Question: I think the problem is in the training data, as you can see below there I put the php code and the rendering to explain.
I'm new to API to Google Maps, this is not my code. Then comes the problem: when to once zoom in on this pointer moves a lot when i zooming! I can not figure out what the conflict of maps displaying. I'd like to use only LatLong to indicate the area but the script is provided to calculate the road .. this is the second hypothesis.
What I tried:
- 'setMapAddress ("<? Php city ();?>, <? Php been ();?>, <? Php zipcode ();?>");'- 'setMapAddress ("");'- 'setMapAddress (" , , ");'
-deleting:
'''
bed: "<?php beds(); ?>",
bath: "<?php baths(); ?>",
size: "<?php echo get_post_meta($post->ID, "_ct_sqft", true); ?> <?php sqftsqm(); ?>",
street: "<?php the_title(); ?>",
city: "<?php city(); ?>",
state: "<?php state(); ?>",
zip: "<?php zipcode(); ?>",
'''
---
Image of issue:

---
<URL>
'''
<script>
function setMapAddress(address) {
var geocoder = new google.maps.Geocoder();
geocoder.geocode( { address : address }, function( results, status ) {
if( status == google.maps.GeocoderStatus.OK ) {
<?php if((get_post_meta(get_the_ID(), "_ct_latlng", true))) { ?>
var location = new google.maps.LatLng(<?php echo get_post_meta(get_the_ID(), "_ct_latlng", true); ?>);
<?php } else { ?>
var location = results[0].geometry.location;
<?php } ?>
var options = {
zoom: 15,
center: location,
mapTypeId: google.maps.MapTypeId.<?php echo strtoupper($ct_options['ct_contact_map_type']); ?>,
streetViewControl: true
};
var mymap = new google.maps.Map( document.getElementById( 'map' ), options );
var marker = new MarkerWithLabel({
map: mymap,
draggable: false,
flat: true,
labelContent: '',
labelAnchor: new google.maps.Point(22, 0),
labelClass: "label", // the CSS class for the label
labelStyle: {opacity: 1},
icon: '<?php echo get_template_directory_uri(); ?>/images/blank.png',
<?php if((get_post_meta(get_the_ID(), "_ct_latlng", true))) { ?>
position: new google.maps.LatLng(<?php echo get_post_meta(get_the_ID(), "_ct_latlng", true); ?>)
<?php } else { ?>
position: results[0].geometry.location
<?php } ?>
});
}
});
}
setMapAddress( "<?php city(); ?>, <?php state(); ?>, <?php zipcode(); ?>" );
</script>
<div id="map"></div>
'''
This code was rendered as:
'''
<script>
function setMapAddress(address) {
var geocoder = new google.maps.Geocoder();
geocoder.geocode( { address : address }, function( results, status ) {
if( status == google.maps.GeocoderStatus.OK ) {
var location = new google.maps.LatLng(42.608120,14.067420);
var options = {
zoom: 15,
center: location,
mapTypeId: google.maps.MapTypeId.ROADMAP,
streetViewControl: true
};
var mymap = new google.maps.Map( document.getElementById( 'map' ), options );
var marker = new MarkerWithLabel({
map: mymap,
draggable: false,
flat: true,
labelContent: '',
labelAnchor: new google.maps.Point(22, 0),
labelClass: "label", // the CSS class for the label
labelStyle: {opacity: 1},
icon: 'http://pineto.contat.eu/wp-content/themes/th/images/blank.png',
position: new google.maps.LatLng(42.608120,14.067420)
});
}
});
}
setMapAddress( ", , " );
</script>
'''
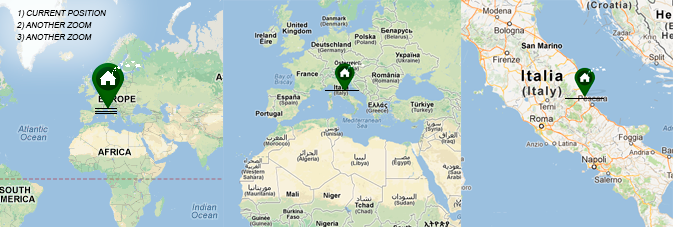
Answer: The problem was with the image.
First get rid of the following css (layout.css, line 151):
'''
font-weight: bold; color: #fff; padding: 1px 4px; background: url(<?php echo get_template_directory_uri(); ?>/images/map-pin.png) no-repeat;}
'''
Then, make sure this javascript (mapping.js, line 26):
'icon: 'wp-content/themes/reale/images/blank.png','
points to my marker image.